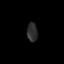
Tissue: skin
Cell type: Epithelial cells
Senescence score: 0.2201
Nuclear area (px): 191
Mean DAPI intensity: 45.377